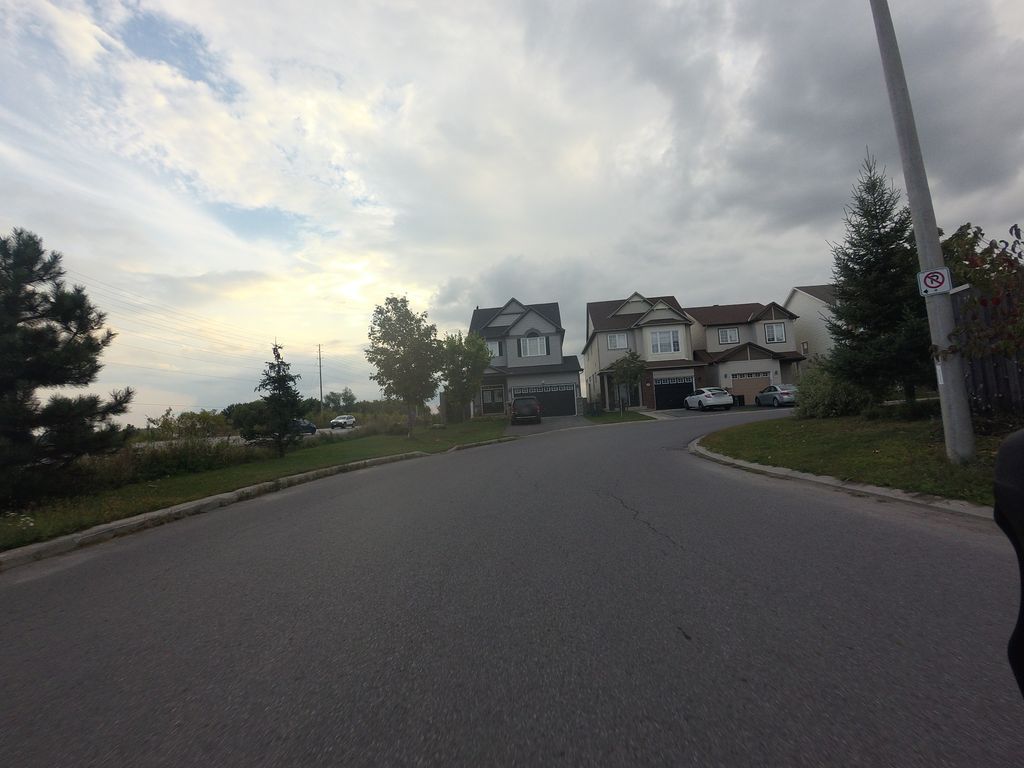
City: ottawa-gatineau